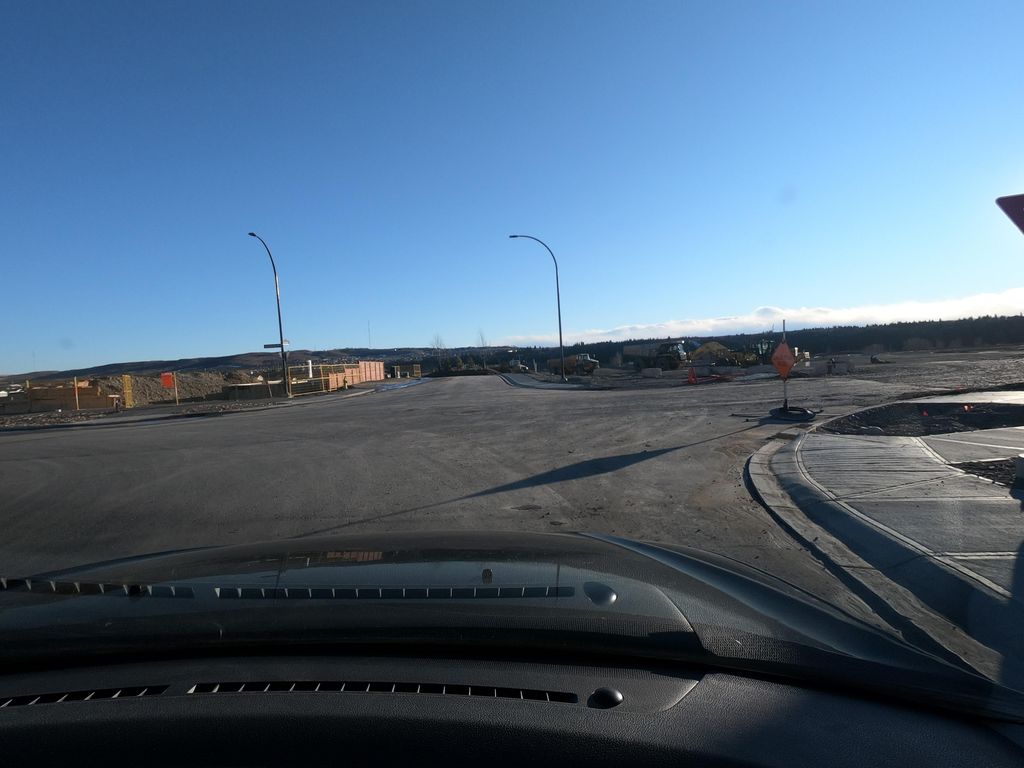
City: calgary